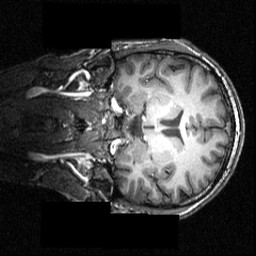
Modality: T1w
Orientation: coronal
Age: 25
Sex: male
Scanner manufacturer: siemens
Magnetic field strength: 3.951 T
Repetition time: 1.5 s
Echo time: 0.00335 s